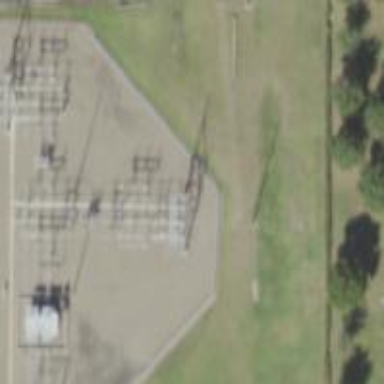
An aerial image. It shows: Outdoor transmission substation.